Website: walmart
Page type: account-selection
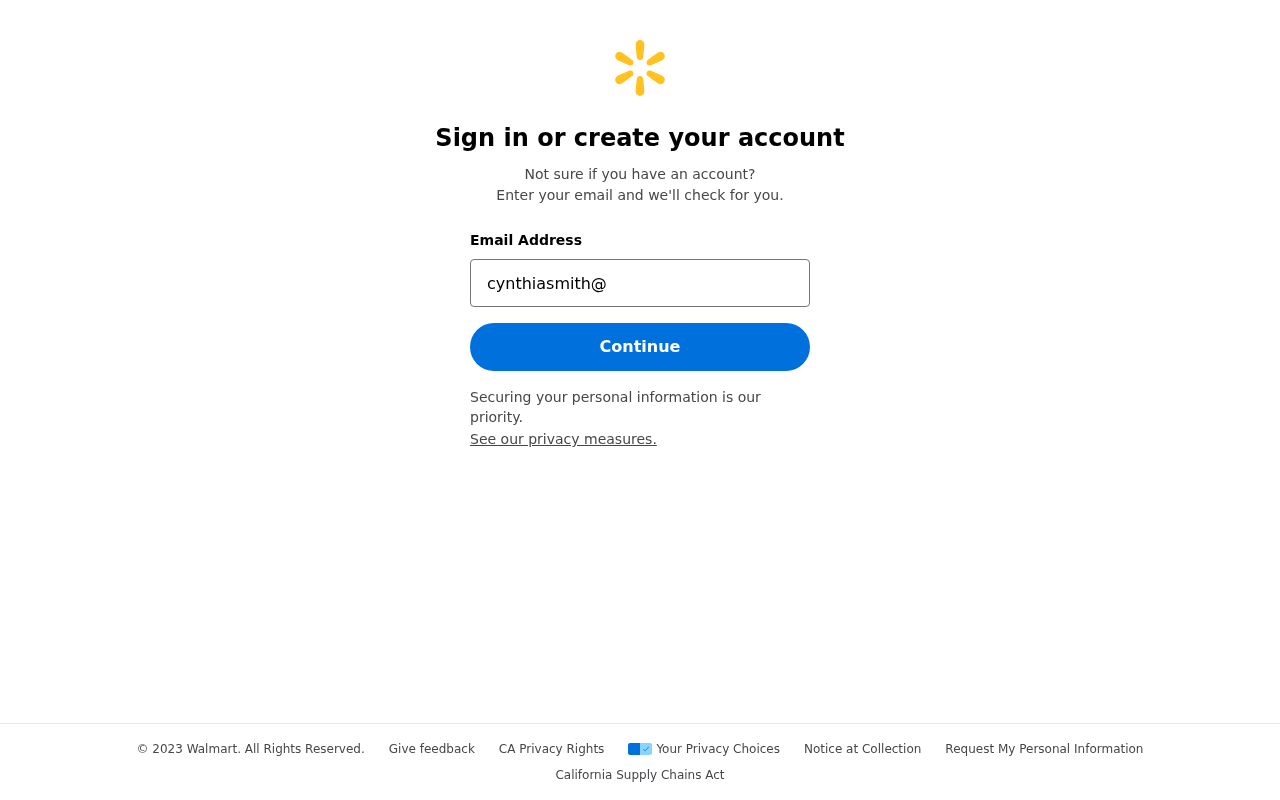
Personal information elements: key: PII_EMAIL
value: cynthiasmith@yahoo.com